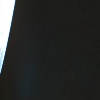
Label: space